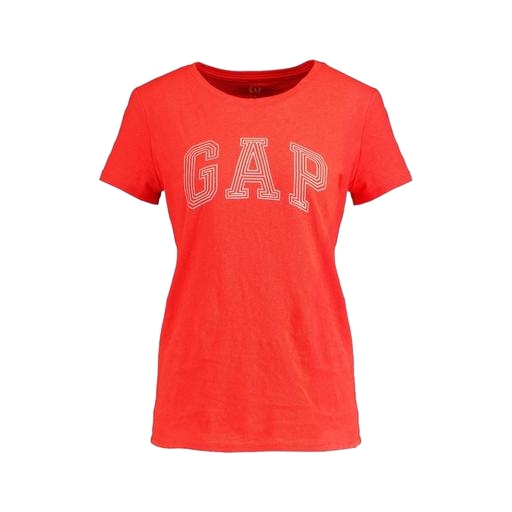
red split-back graphic t-shirt, red graphic tee, red t-shirt woman, white background